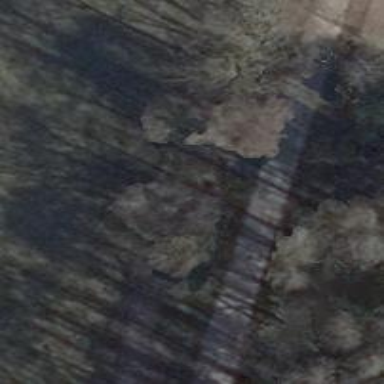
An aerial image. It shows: Row of trees in natural setting.